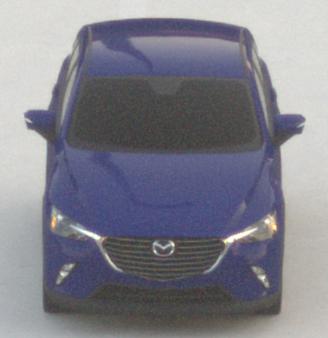
Make: Mazda
Model: CX-3 SKYACTIV-G 120
Detailed model: CX-3 (DK)
Model produced from: 2015/06
Model produced until: 2018/06
Doors: 5
Color: blue
Road condition: dry road
Daytime: sunrise or sunset
Contrast: low contrast